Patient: sex F, age 63
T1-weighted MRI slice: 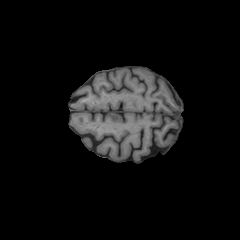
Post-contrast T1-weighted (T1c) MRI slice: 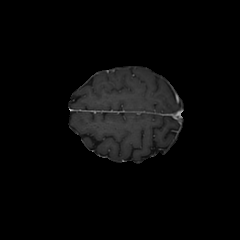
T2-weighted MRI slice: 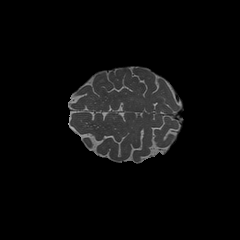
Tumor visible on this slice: no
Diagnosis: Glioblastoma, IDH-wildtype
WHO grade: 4